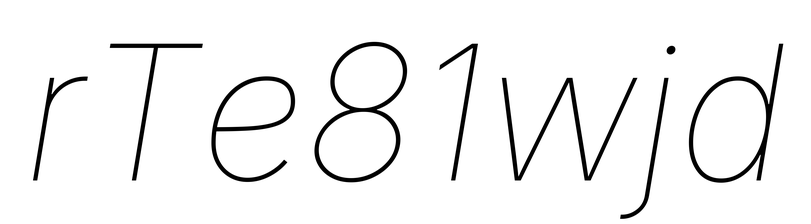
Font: Inter-Italic_Thin_Italic